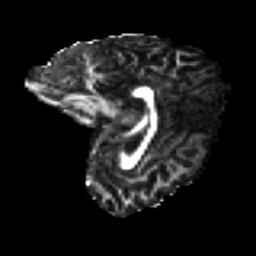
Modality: FA
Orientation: sagittal
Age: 22
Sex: female
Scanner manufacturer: ge
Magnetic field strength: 3 T
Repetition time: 7.8 s
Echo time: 0.0606 s